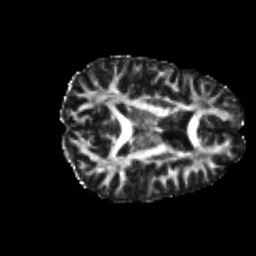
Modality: FA
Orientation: axial
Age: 24
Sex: male
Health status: healthy
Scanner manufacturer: philips
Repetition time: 7.39 s
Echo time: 0.08599 s